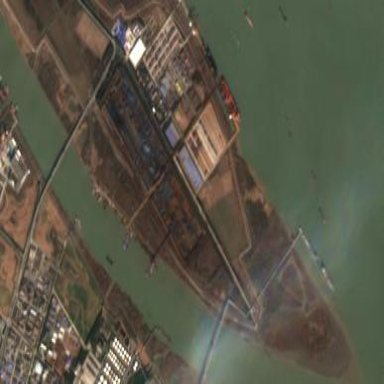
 specifically for handling cargo at inland port."